Field crop: tomato
Growth stage: 2
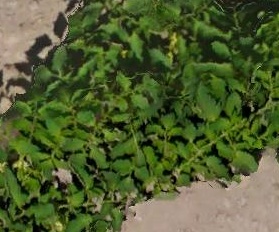
Species: tomato